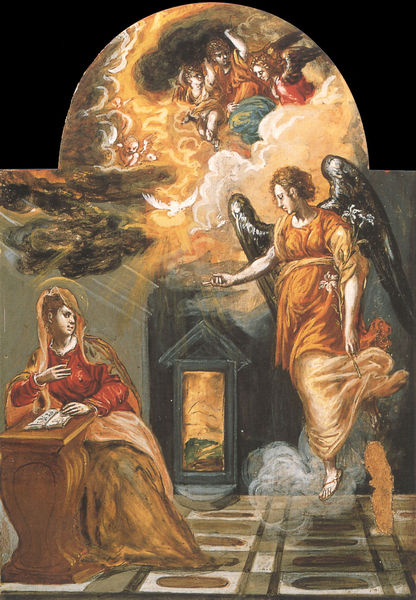
Titel: Modena Triptychon
Künstler: El Greco
Institution: Modena, Galleria Estense
Schlagwörter: dunkel, feuer, flügel, himmel, umhang, wolken, gelb, sitzen, blume, blumen, frau, licht, schwarz, tisch, tür, blüten, rot, tuch, wolke, bibel, taube, rauch, boden, fliegen, kamin, ofen, engel, kopftuch, lesen, buch, strahlen, lilie, altar, pult, schein, heiligenschein, erscheinung, lesepult, tur, lilien, maria, madonna, erzengel, el greco, altarbild, verkündigung, flügek, heiliger geist, gabriel, heilieger geist, nichts, zaube, gebriel, bu